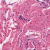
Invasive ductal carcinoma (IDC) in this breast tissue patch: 0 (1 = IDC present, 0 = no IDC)